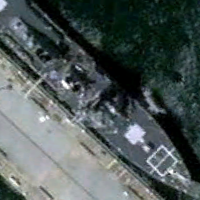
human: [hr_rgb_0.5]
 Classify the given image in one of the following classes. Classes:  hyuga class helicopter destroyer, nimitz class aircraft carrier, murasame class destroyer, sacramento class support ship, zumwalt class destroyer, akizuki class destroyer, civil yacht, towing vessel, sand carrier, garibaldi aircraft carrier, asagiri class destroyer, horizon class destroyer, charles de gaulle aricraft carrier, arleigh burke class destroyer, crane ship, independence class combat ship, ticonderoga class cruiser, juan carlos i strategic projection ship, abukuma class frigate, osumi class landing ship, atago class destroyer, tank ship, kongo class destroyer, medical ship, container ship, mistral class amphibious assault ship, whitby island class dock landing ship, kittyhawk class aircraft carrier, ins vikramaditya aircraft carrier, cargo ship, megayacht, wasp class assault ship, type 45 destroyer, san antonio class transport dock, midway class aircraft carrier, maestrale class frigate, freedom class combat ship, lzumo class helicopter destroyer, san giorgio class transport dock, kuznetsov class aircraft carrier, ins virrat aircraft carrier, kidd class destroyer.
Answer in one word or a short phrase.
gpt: Arleigh Burke class destroyer